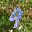
Label: 9